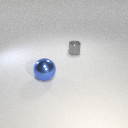
small gray metal cylinder behind large blue metal sphere